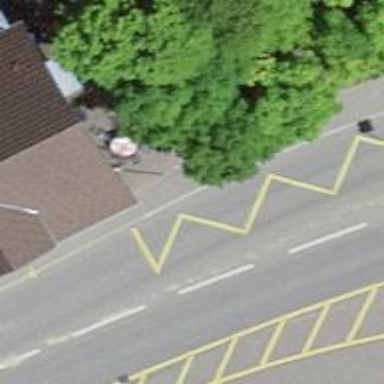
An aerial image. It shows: Platform for public transport on the road.